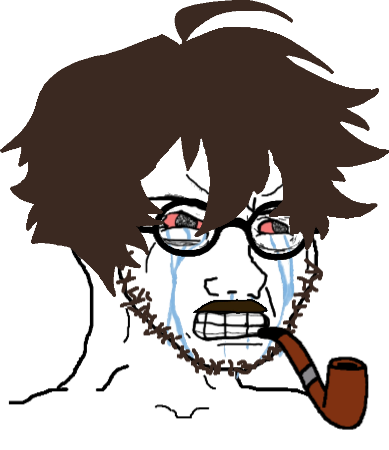
Label: 5_Crying_Wojak